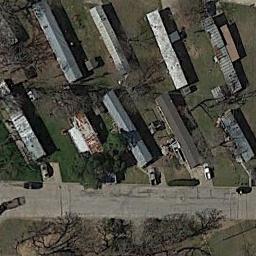
Label: residential